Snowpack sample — Snodgrass Mountain, Crested Butte, Colorado (2/4/25, 12:06 PM MST)
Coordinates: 38.923, -106.968
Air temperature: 35 °F
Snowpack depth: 80 cm
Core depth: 60 cm
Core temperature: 32 °F
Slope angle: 14°, slope face: 78°
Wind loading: low
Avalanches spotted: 0
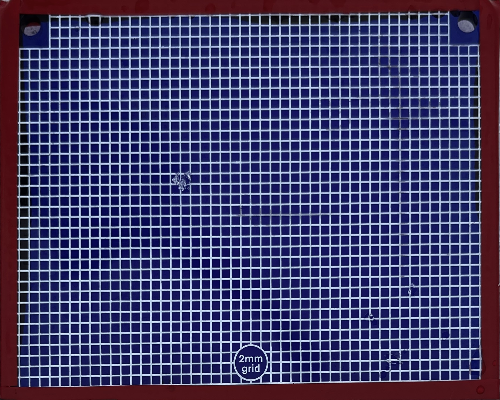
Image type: profile
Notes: No avalanches nearby, unusually warm weather for the last month reported by residents, Collected 25 yards from treeline